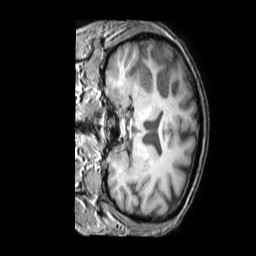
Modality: T1w
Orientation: coronal
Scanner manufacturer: philips
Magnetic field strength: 3 T
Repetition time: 0.009859 s
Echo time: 0.004603 s